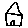
Label: house